Aerial crown-view tile of a tropical tree (Barro Colorado Island, Panama), acquired 20240813:
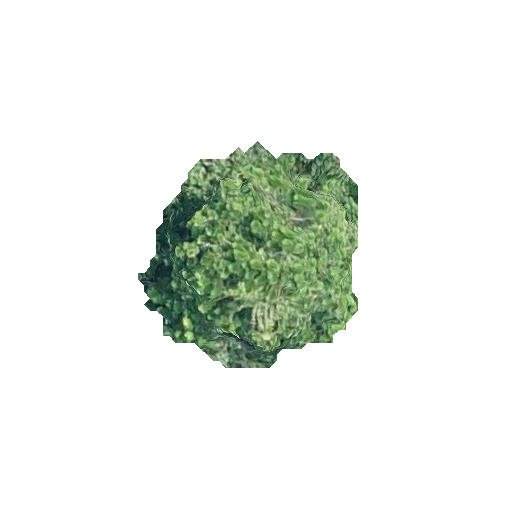
Species: Anacardium excelsum
GBIF accepted scientific name: Anacardium excelsum
Crown area: 55.601 m²